Question: I'm fixing some issues with a Extjs4 tree panel, one of which is an alignment issue when expanding folders in the panel.
When a folders + expand icon is clicked the subfolders are loaded and appear below in the panel as desired, however on the first second of rendering they are further to the right, spaced slightly apart, then they are positioned to the left and properly aligned.
The aim is for this not to be seen as it looks terrible. I wish for the folder being expanded to produce its sub folders smoothly.

I assume this is a CSS issue, however I've looked at all classes associated with these elements and have come up with nothing so far.
If anyone has any ideas I would greatly appreciate them. I just want to understand the problem occurring.
Just ask if any extra info needed. Thanks.
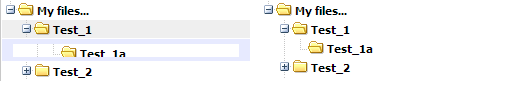
Answer: The issue was CSS padding hidden away in a file previously overlooked. Then a secondary file applied new attributes changing the position instantly after loading.